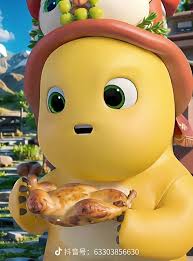
Label: nailong